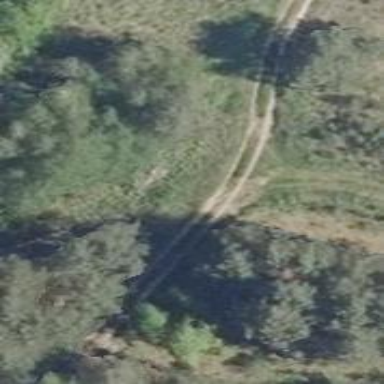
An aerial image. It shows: Track on the ground with grade3 tracktype.